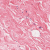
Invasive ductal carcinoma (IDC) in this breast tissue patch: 0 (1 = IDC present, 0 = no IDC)